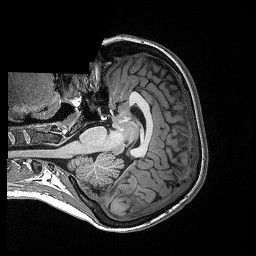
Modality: T1w
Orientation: axial
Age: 25
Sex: female
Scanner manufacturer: siemens
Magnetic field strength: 3 T
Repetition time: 2.4 s
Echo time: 0.03 s